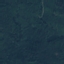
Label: Forest